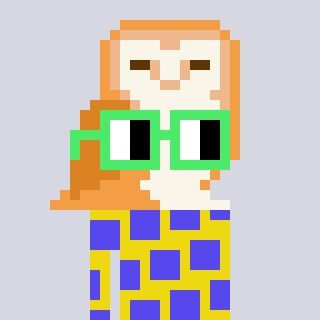
a pixel art character with square light green glasses, a owl-shaped head and a yellow-colored body on a cool background